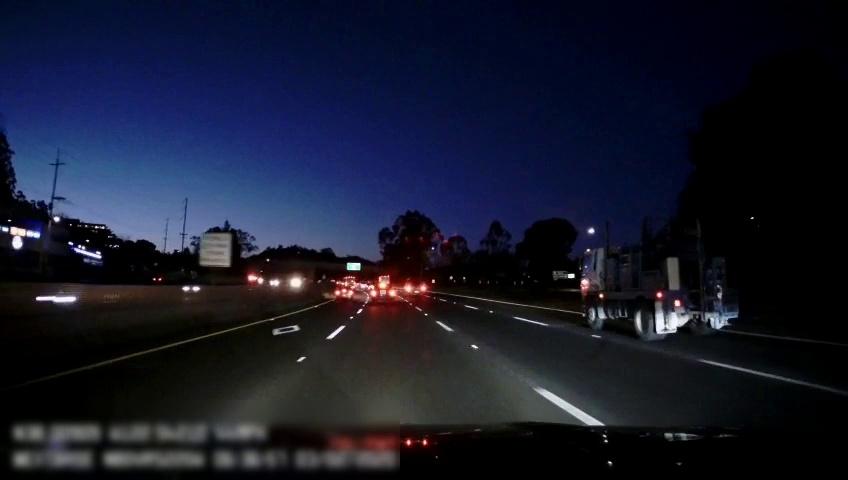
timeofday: Night
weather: Other
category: Drivable Space
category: Vehicles | Car
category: Vehicles | Other LV
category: Vehicles | Car
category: Vehicles | Car
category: Vehicles | SUV
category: Lanes | Alternate Lane
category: Lanes | Current Lane
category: Lanes | Current Lane
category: Lanes | Alternate Lane
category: Lanes | Alternate Lane
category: Traffic | Signs
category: Traffic | Signs